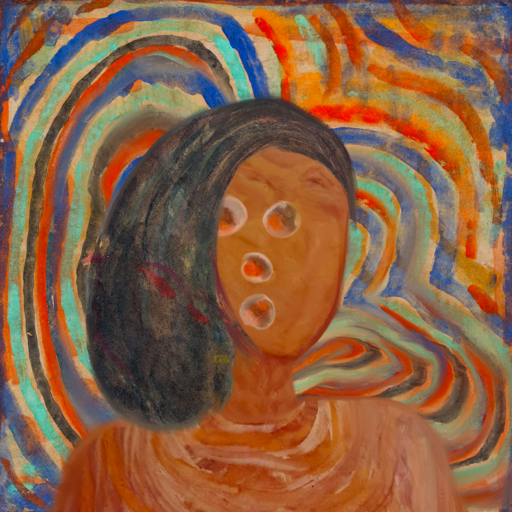
Background: Sisters, Head And Neck Front: Pious_Lady, Face Front: Rupkatha, Bust: Pious_Lady, Hair Front: Gypsy_Mother, Head Accessory: Blank, Second Necklace: Blank, Necklace: Blank, Baby: Blank